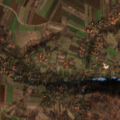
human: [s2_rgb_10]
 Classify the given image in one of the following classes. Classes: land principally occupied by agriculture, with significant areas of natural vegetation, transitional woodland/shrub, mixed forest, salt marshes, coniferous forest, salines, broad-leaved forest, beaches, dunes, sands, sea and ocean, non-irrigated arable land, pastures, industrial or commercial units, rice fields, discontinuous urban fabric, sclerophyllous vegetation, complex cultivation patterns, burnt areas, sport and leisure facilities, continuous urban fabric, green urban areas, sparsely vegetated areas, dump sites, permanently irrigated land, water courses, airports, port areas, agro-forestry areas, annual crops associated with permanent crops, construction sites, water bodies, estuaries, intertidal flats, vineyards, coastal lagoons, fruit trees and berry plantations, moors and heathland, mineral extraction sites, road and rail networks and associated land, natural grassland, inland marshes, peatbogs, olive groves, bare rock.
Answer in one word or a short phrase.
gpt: non-irrigated arable land, land principally occupied by agriculture, with significant areas of natural vegetation, broad-leaved forest, transitional woodland/shrub